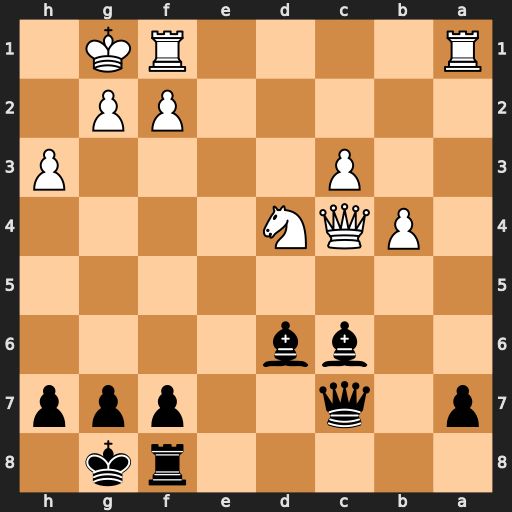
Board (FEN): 5rk1/p1q2ppp/2bb4/8/1PQN4/2P4P/5PP1/R4RK1
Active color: b
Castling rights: -
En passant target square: -
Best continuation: Bh2+ Kh1 Bxg2+ Kxg2 Qxc4